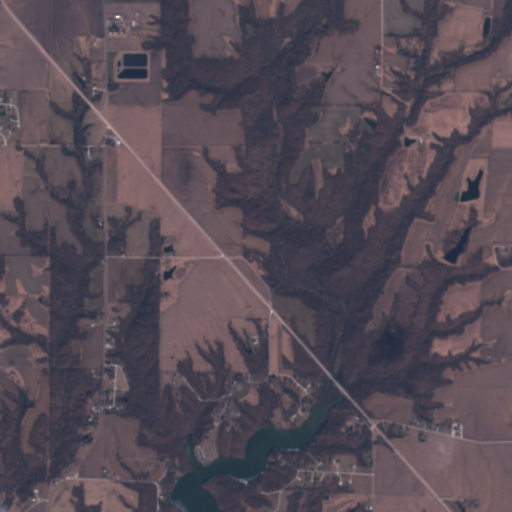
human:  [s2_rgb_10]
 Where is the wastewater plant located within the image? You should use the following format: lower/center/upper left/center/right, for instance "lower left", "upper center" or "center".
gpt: The wastewater plant is located in the upper left of the image.
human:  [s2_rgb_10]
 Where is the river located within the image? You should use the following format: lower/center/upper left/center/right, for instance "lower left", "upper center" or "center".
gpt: The river is located in the right of the image.
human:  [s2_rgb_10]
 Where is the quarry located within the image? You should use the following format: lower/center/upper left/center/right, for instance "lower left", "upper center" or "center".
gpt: There is no quarry in the image.